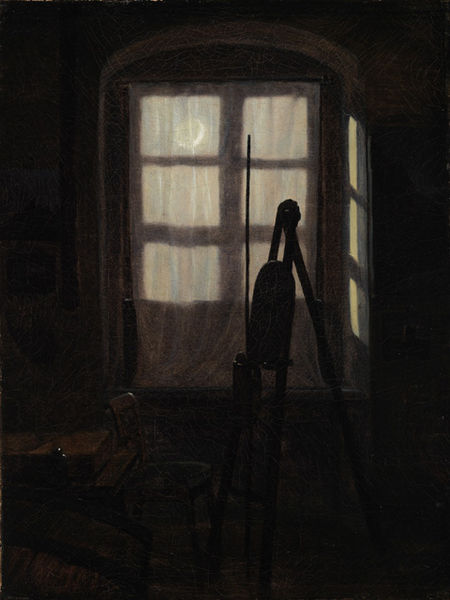
Titel: Malerstube im Mondschein
Künstler: Carl Gustav Carus
Standort: Karlsruhe
Institution: Staatliche Kunsthalle Karlsruhe
Schlagwörter: dunkel, gemälde, nackt, schatten, weiß, braun, fenster, holz, laterne, licht, nacht, raum, schwarz, stuhl, tisch, zimmer, schleier, malerei, teppich, flasche, wand, bild, instrument, möbel, vorhang, öl, sonne, boden, dunkelheit, interieur, innen, musik, oval, stock, stilleben, stillleben, schrank, düster, lehne, schlagschatten, bogen, stab, farbe, querformat, kissen, gardine, polster, finster, musikinstrument, atelier, maler, staffelei, bett, innenansicht, stimmung, stufen, gestell, faltenwurf, gemach, mondlicht, mond, fensterkreuz, sprossen, halbmond, mondschein, mondsichel, künstler, leinwand, kunst, palette, ölmalerei, segmentbogen, werkstatt, zeichnen, fensterbank, lichtstimmung, ständer, icht, zeit, arbeitsplatz, gegenlicht, lichtschein, vollmond, spinnrad, studio, rembrand, trist, maleratelier, künstleratelier, duster, malerwerkstatt, verdunkelt, bpgen, stativ, store, stafette, konstrast, staubsauger, steffelei, #braun, dunkeler raum, dtaffelei, künstlerwerkstatt, gestelll